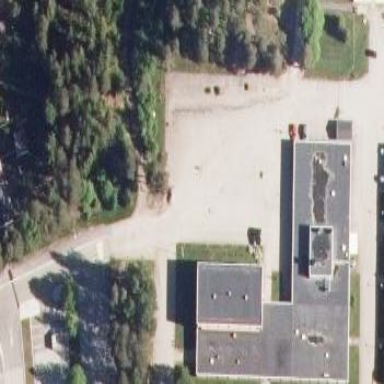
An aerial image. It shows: Commercial building.